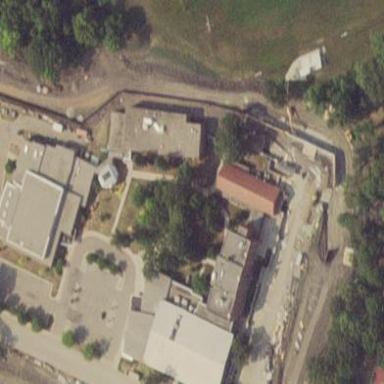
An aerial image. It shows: School.